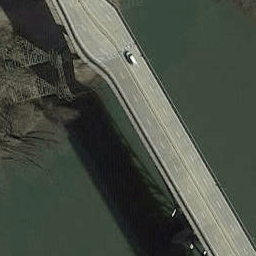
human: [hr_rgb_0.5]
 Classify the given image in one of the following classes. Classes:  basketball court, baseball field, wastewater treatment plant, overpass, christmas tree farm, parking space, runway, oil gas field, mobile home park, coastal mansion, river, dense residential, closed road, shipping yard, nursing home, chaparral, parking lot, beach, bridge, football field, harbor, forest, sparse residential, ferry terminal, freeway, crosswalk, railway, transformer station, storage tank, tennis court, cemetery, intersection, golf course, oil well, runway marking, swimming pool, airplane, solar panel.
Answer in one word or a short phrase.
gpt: bridge